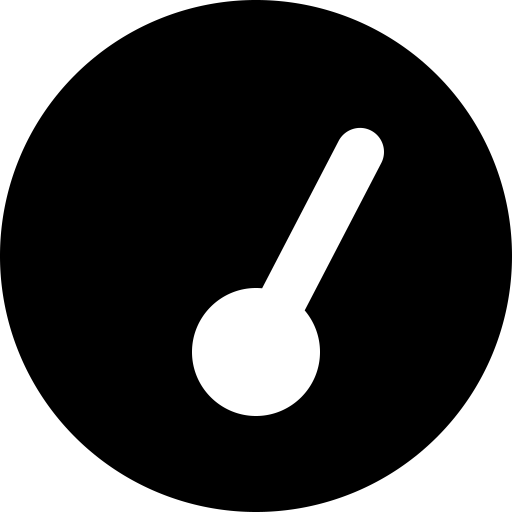
Tags: icon, FontAwesome, fa-icon, solid, gauge, simple, high